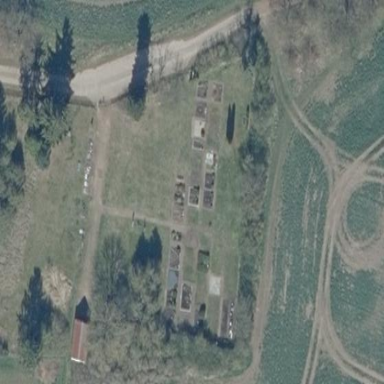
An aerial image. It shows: Cemetery.